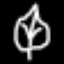
Label: leaf